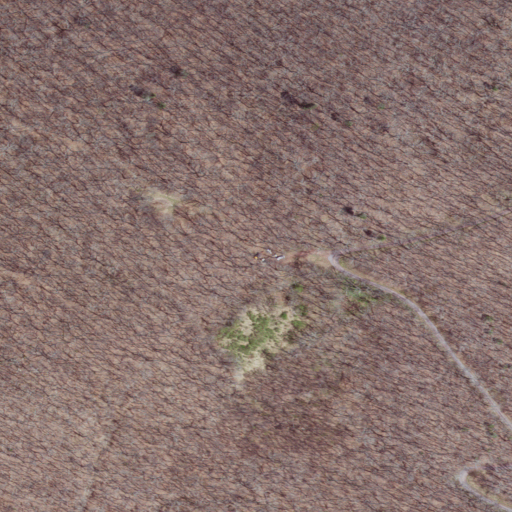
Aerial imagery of gap in Virginia named Little Horse Gap containing deciduous forest and open development